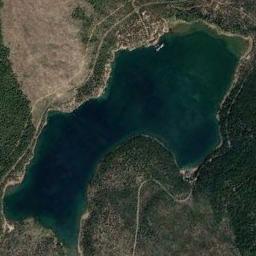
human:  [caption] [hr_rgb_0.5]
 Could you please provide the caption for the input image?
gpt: Many trees are around the lake .

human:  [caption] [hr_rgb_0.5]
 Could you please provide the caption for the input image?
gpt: The lake lies in a sparse forest and the water is deep green .

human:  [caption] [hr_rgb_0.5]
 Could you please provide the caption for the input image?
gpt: There is an irregular blue-blue lake on the ground with green vegetation .

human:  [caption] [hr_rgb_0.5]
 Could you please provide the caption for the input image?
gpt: The lake in the picture has a strange shape .

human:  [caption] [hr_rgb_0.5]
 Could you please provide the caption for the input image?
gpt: There are green forests and brown bare land around the lake .